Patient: sex F, age 35
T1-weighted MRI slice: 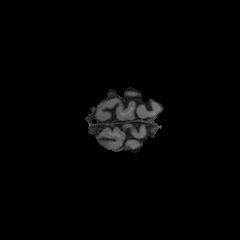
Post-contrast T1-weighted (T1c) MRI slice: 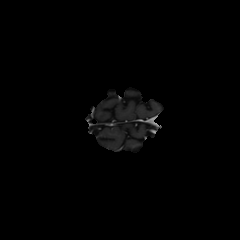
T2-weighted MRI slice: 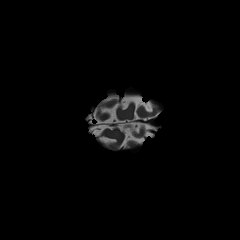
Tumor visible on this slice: no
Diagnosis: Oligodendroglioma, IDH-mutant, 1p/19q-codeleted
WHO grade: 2